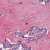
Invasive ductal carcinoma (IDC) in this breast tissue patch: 1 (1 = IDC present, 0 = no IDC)